Interaction volume radius: 5 \u00c5
Interaction volume height: 10 \u00c5
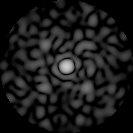
Disorder parameter: 0.86